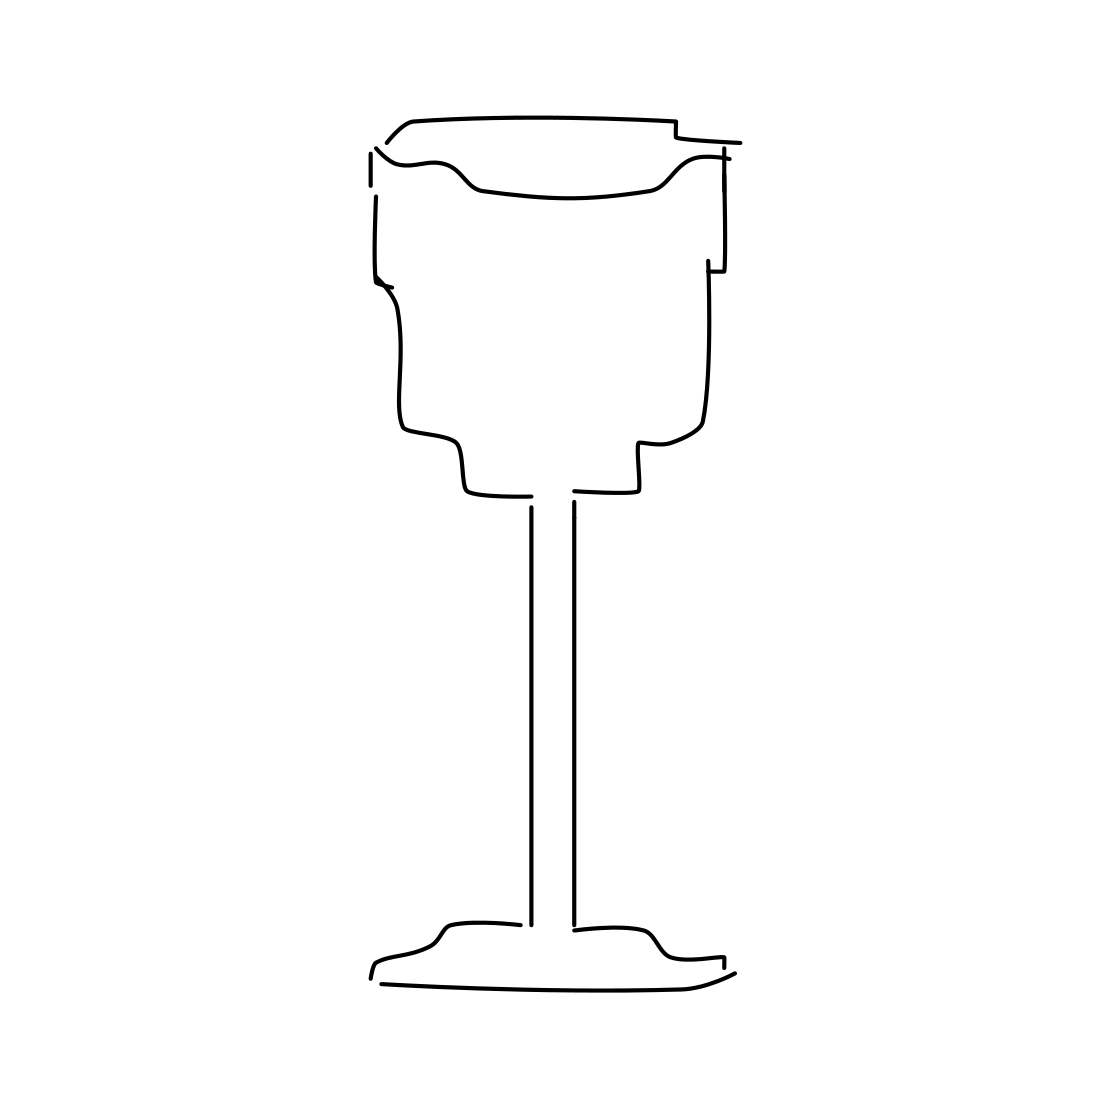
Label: wineglass